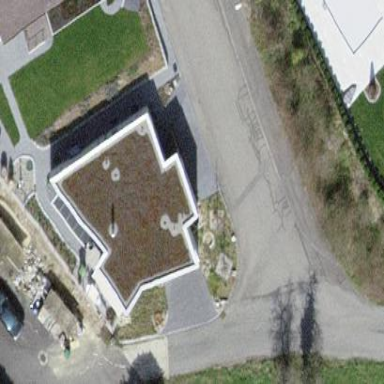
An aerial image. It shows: Detached building.